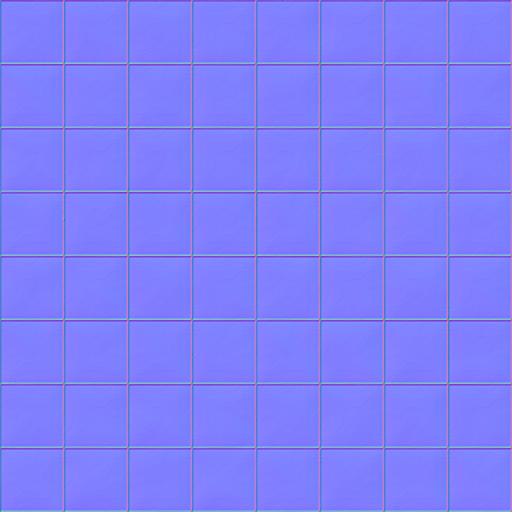
clean paint painted pattern tiled tiles